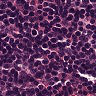
Metastatic tissue present: no